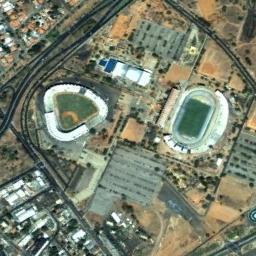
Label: stadium